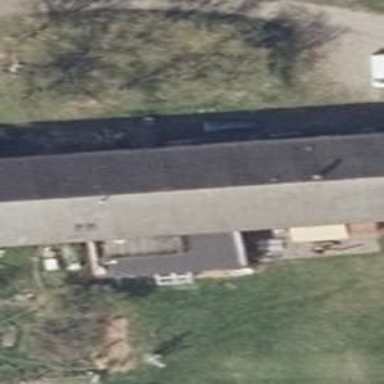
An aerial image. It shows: Building with gabled roof. The roof is grey in color and oriented along the building.